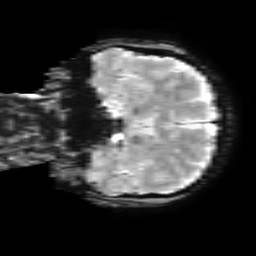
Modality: T2starw
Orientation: coronal
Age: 49
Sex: female
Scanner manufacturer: ge
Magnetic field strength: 3 T
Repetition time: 0.65 s
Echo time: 0.02 s